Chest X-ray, AP view. Patient: 40 years old, sex M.
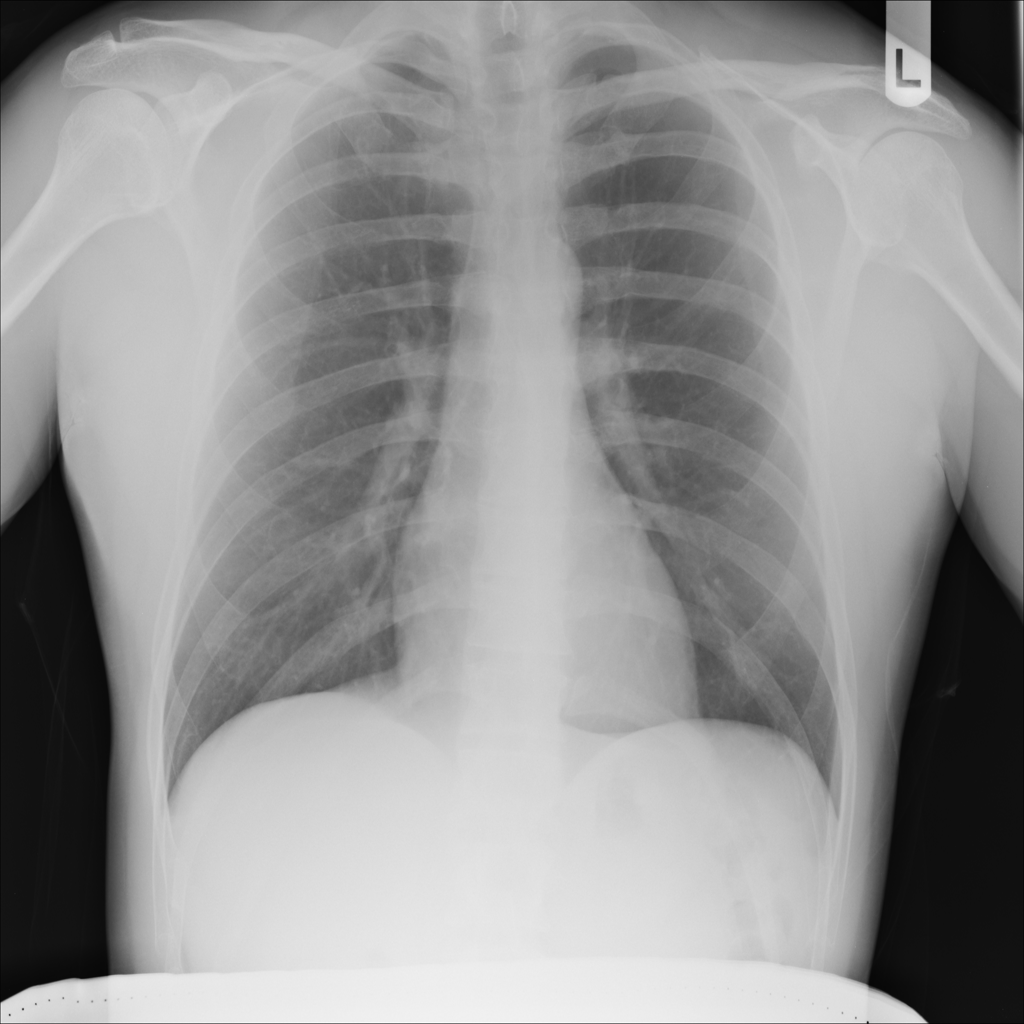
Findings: No Finding